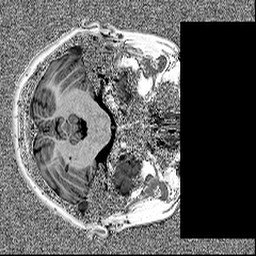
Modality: MP2RAGE
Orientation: axial
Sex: female